Question: I am using matlab for plotting scatter data. I want that the figure be in the range of [0 68] for X and [0 100] for Y, but when I use the following command, the X and Y axis are not consistent. For example, I expect the vertical axis to be longer than horizontal, while matlab give me something else. Have I missed something in the figure setting?
'''
figure, axis([0 68 0 100]); box off , scatter(y,x,100,val,'filled'); box on;
'''

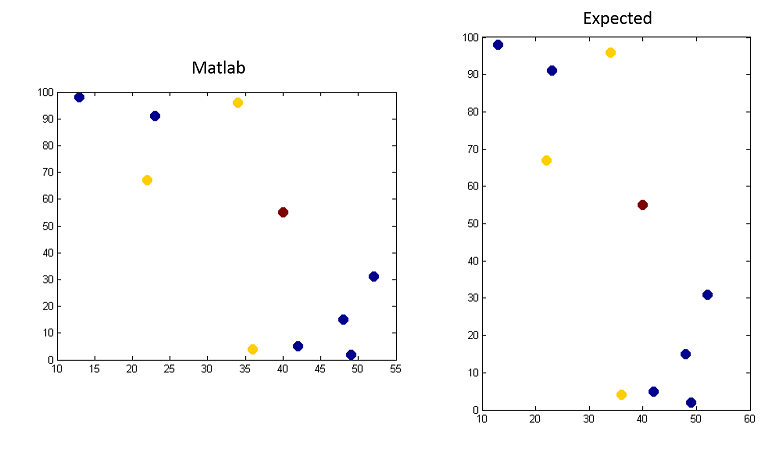
Answer: It seems to be a matter of the order of commands.
'''
x = 1:60;
y = 1/3.*x;
plot(x,y)
grid on
axis([0 60 0 20])
axis equal
'''
will return

what you don't want, as it screws up your limits.
So rather use:
'''
axis equal
axis([0 60 0 20])
'''
and it is alright: